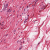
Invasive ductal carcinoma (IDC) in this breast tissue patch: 0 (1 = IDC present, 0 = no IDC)